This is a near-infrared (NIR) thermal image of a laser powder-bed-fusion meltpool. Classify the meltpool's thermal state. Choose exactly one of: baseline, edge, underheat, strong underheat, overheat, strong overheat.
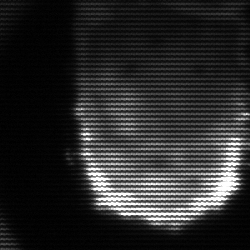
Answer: baseline